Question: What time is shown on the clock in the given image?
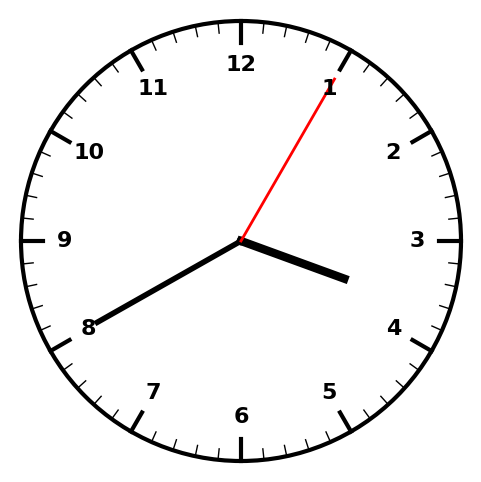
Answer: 03:40:05